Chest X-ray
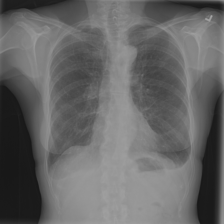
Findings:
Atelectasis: negative
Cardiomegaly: negative
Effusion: positive
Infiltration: negative
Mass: negative
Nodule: negative
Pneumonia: negative
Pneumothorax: negative
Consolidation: negative
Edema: negative
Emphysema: negative
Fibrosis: negative
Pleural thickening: negative
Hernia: negative